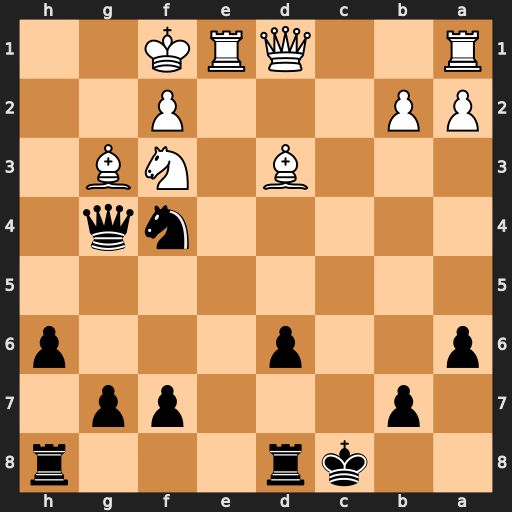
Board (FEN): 2kr3r/1p3pp1/p2p3p/8/5nq1/3B1NB1/PP3P2/R2QRK2
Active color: b
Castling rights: -
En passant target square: -
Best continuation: Qh3+ Kg1 Qg2#